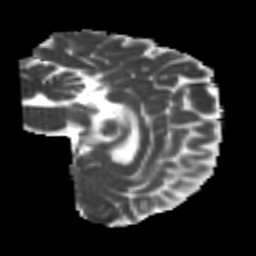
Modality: MD
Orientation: sagittal
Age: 24
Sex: female
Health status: healthy
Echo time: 0.074 s